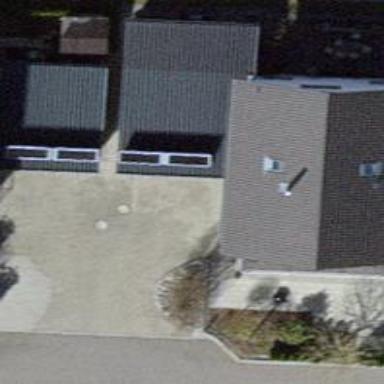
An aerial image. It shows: Simple house.